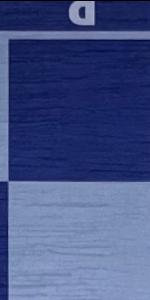
Label: Empty